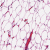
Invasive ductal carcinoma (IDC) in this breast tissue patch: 0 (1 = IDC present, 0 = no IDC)